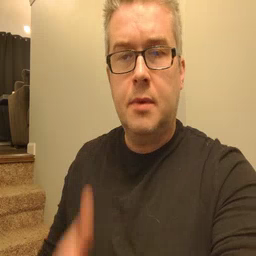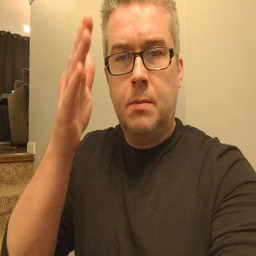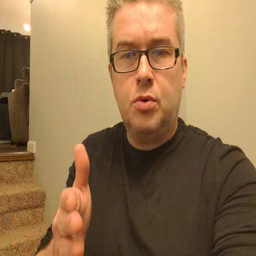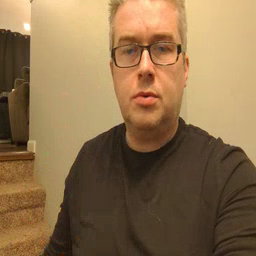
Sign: person